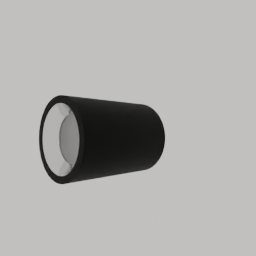
Label: lighting